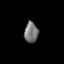
Tissue: skin
Cell type: Fibroblasts
Senescence score: 0.7904
Nuclear area (px): 274
Mean DAPI intensity: 121.42